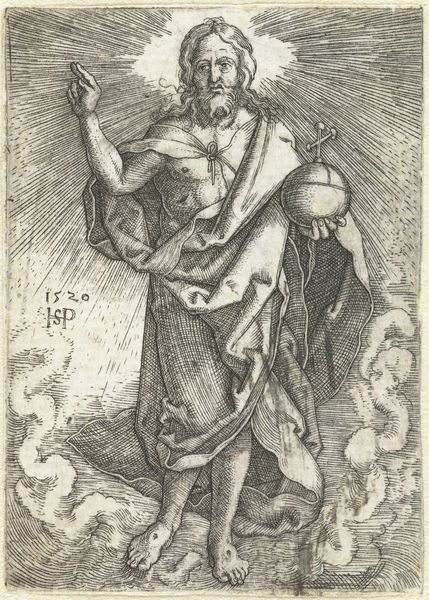
Titel: Christus als Salvator Mundi
Künstler: Hans Sebald Beham
Standort: Amsterdam
Institution: Rijksmuseum
Schlagwörter: gott, hand, licht, wolke, mantel, graphik, kreuz, strahlen, druck, druckgraphik, monogramm, schraffur, stich, lichtstrahlen, gestus, christus, jesus, wunden, segen, heilig, kupferstich, christentum, reichsapfel, 1520, isp, logos